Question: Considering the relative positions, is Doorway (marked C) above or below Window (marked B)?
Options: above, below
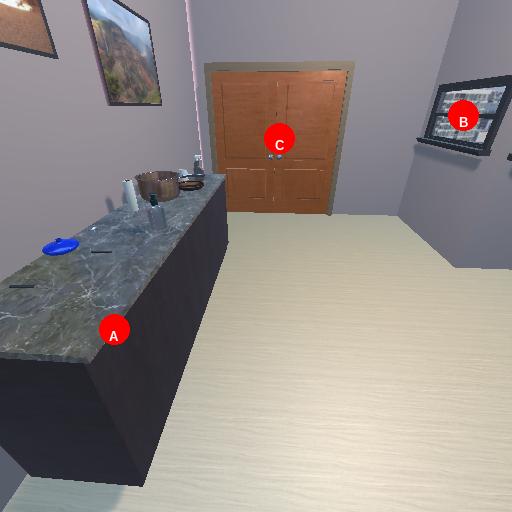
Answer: above